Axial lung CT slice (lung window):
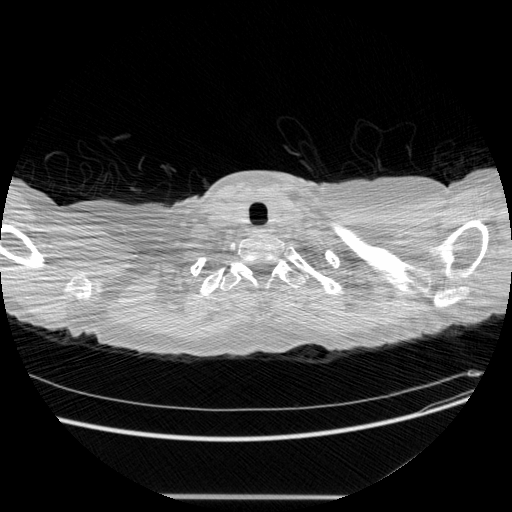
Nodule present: no